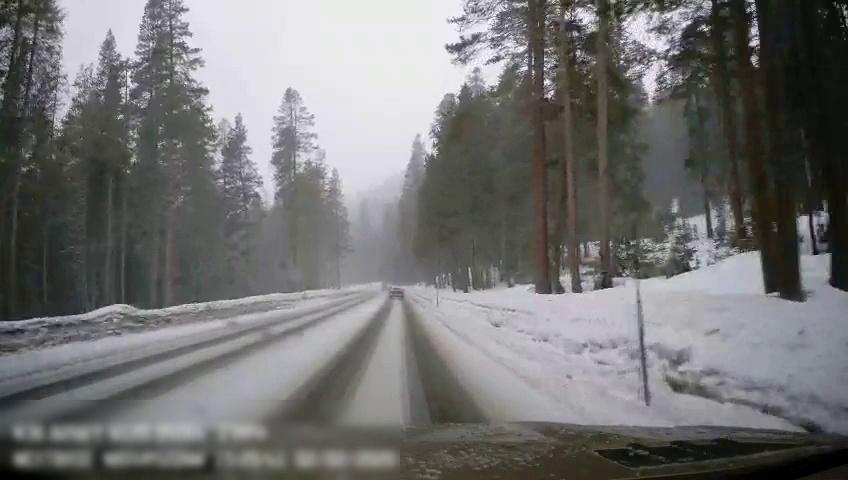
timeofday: Day
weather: Snowy
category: Drivable Space
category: Vehicles | SUV